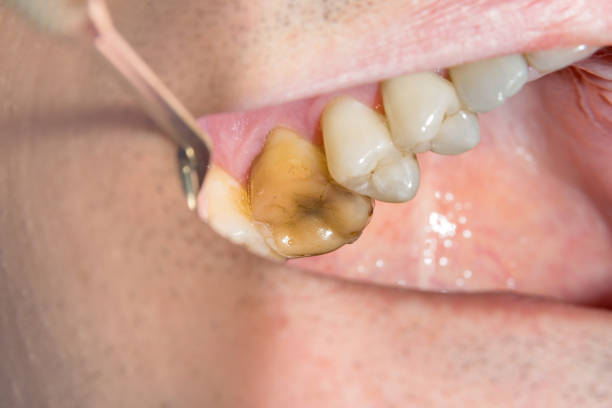
Condition: Tooth Discoloration